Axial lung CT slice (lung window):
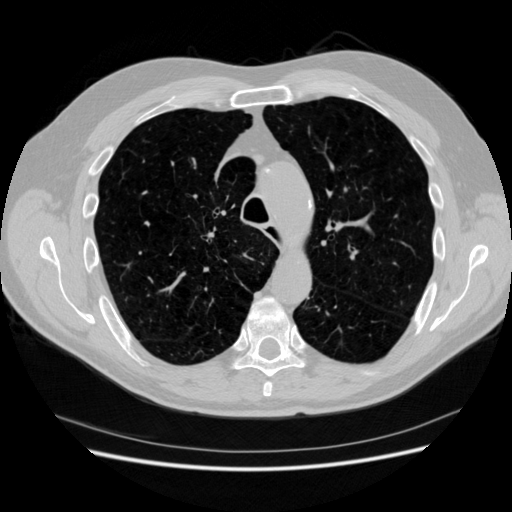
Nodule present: no